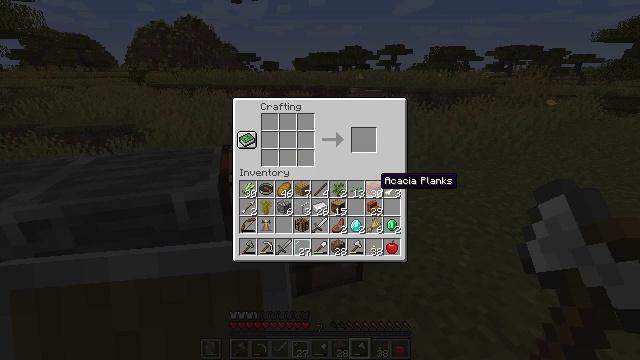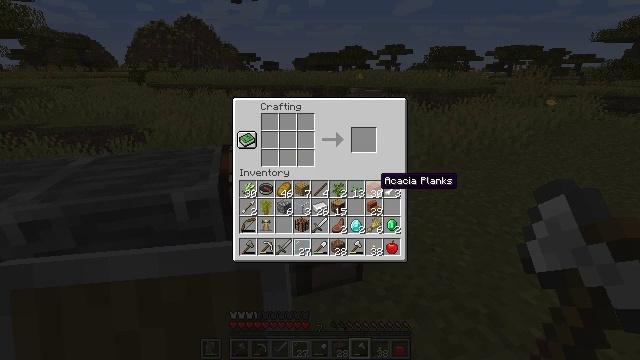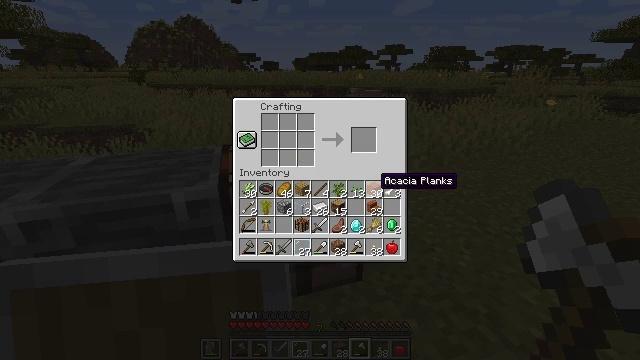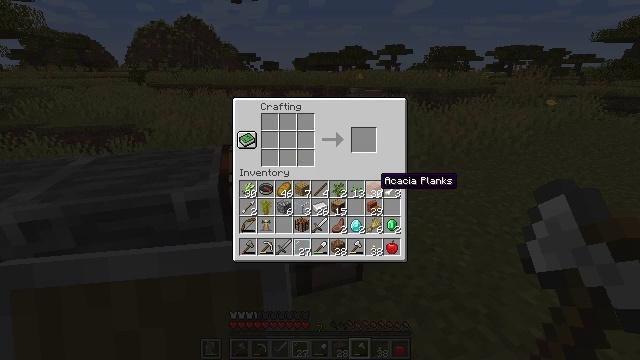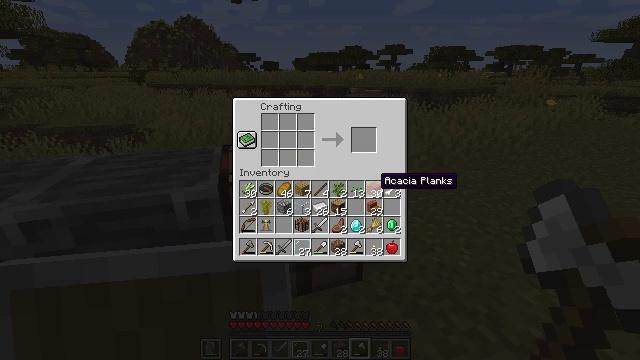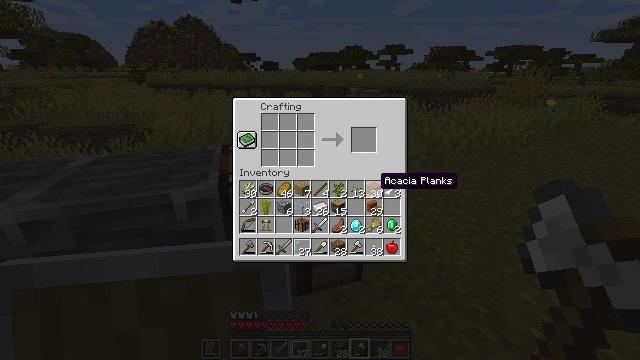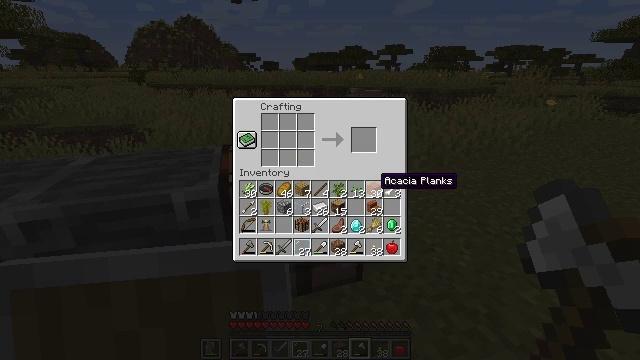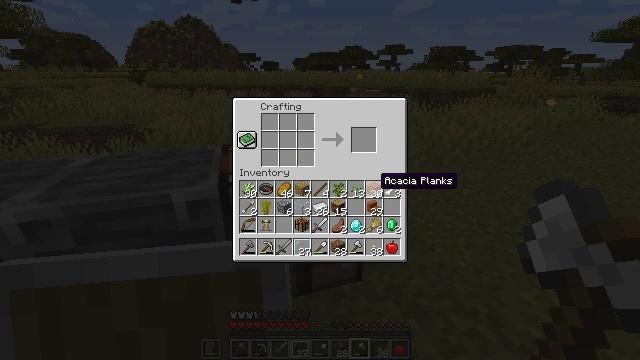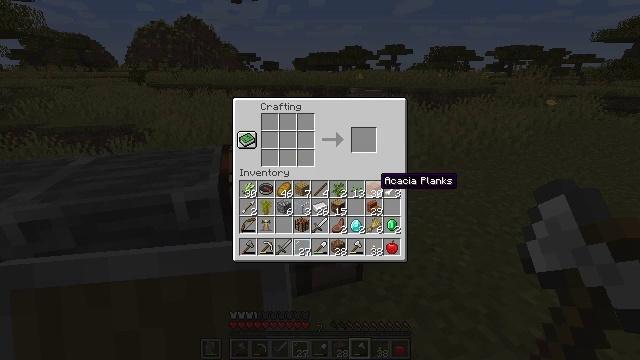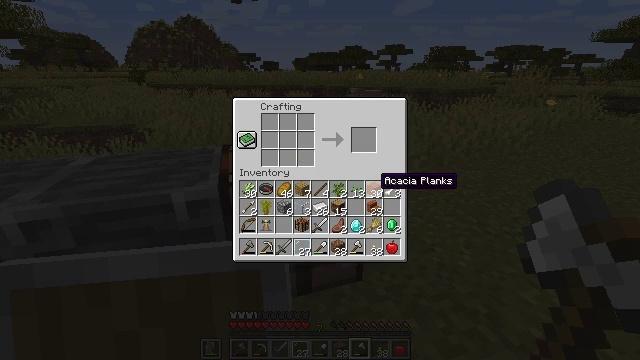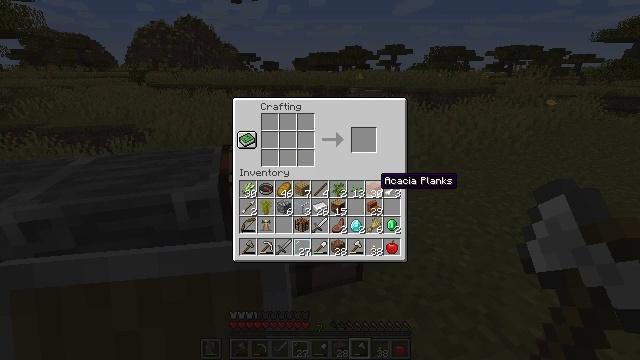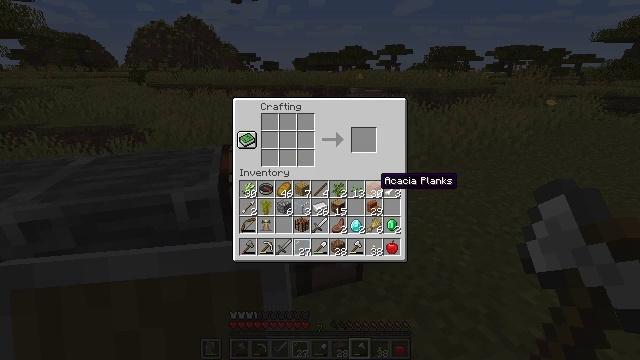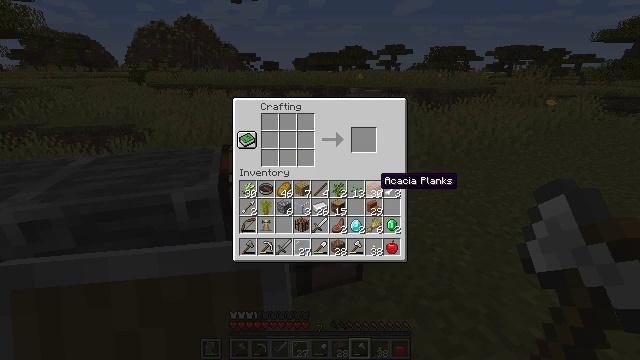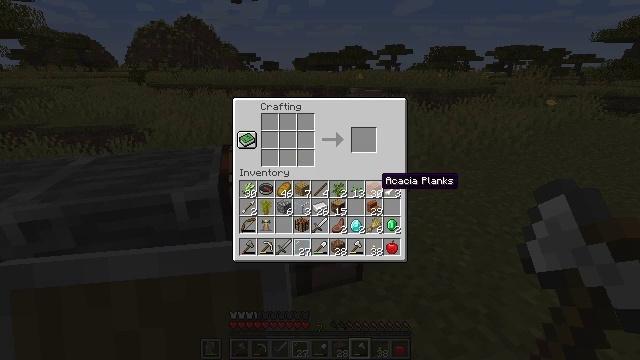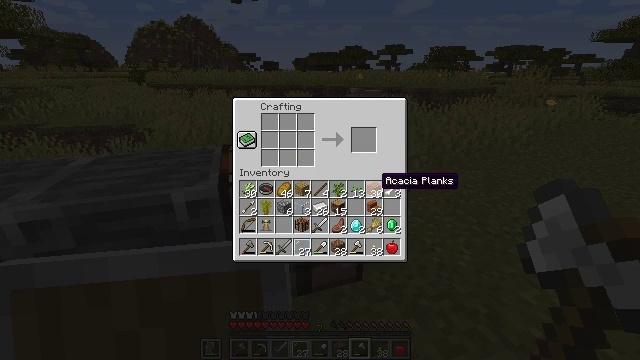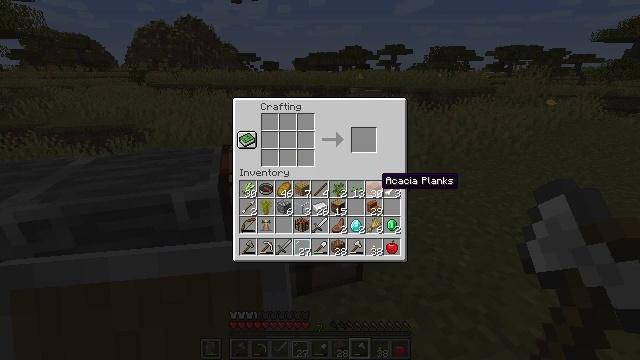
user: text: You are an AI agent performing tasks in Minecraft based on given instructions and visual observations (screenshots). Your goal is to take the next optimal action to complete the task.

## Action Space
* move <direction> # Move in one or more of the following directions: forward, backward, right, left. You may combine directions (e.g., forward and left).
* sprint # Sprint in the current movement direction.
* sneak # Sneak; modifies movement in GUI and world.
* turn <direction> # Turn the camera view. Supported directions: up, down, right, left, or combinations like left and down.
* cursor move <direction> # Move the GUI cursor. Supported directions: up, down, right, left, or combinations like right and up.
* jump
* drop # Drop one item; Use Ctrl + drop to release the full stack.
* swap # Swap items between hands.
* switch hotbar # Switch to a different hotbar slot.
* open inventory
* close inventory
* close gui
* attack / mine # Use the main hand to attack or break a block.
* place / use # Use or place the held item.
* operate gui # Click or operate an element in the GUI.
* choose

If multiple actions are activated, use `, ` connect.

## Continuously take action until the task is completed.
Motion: motion action
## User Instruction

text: Make an acacia door using acacia planks and a crafting table.
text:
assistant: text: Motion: no_op
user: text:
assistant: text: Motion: no_op
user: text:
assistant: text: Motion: no_op
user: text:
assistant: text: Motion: no_op
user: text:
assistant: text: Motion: no_op
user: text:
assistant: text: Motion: no_op
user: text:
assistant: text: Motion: no_op
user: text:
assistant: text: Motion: no_op
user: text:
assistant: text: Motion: no_op
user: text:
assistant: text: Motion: no_op
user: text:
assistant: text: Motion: no_op
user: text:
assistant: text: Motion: no_op
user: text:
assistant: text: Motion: no_op
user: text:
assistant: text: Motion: no_op
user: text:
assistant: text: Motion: no_op
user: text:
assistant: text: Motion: operate gui
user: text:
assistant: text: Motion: operate gui
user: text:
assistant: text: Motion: cursor move left and up
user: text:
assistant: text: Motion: cursor move left and up
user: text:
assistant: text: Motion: no_op
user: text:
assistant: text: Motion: no_op
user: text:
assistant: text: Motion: no_op
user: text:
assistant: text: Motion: no_op
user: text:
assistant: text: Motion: no_op
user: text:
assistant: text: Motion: no_op
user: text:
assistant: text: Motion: no_op
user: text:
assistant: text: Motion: no_op
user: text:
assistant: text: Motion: no_op
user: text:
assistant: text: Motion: no_op
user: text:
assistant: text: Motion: no_op